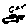
Label: car